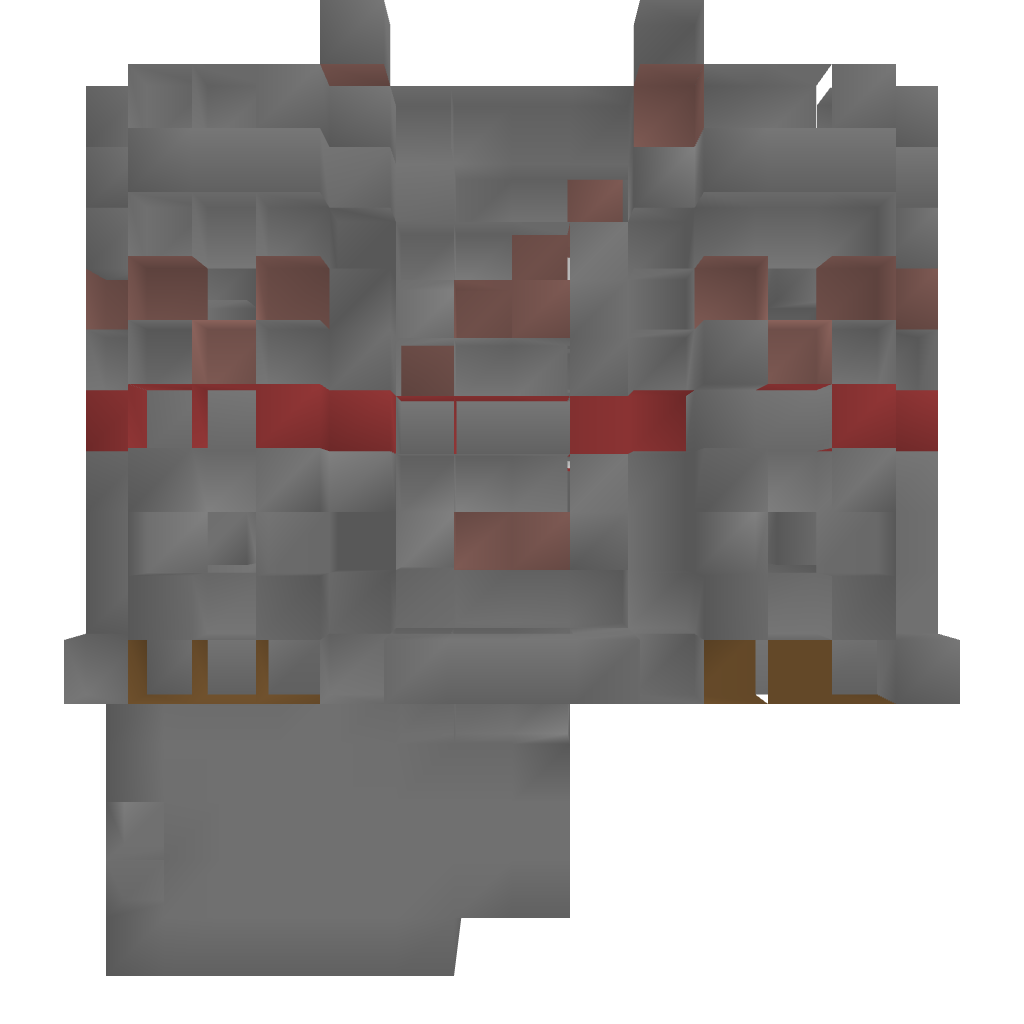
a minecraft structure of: PvP Tower [Red] 13 blocks high 1 line of red blocks in the middle of the structure